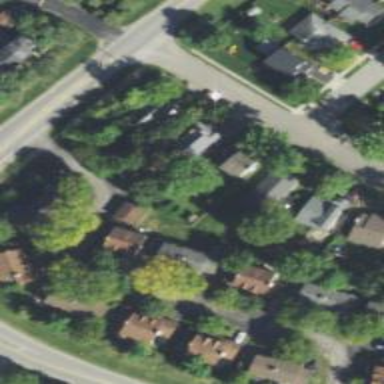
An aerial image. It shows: Residential area on city block.